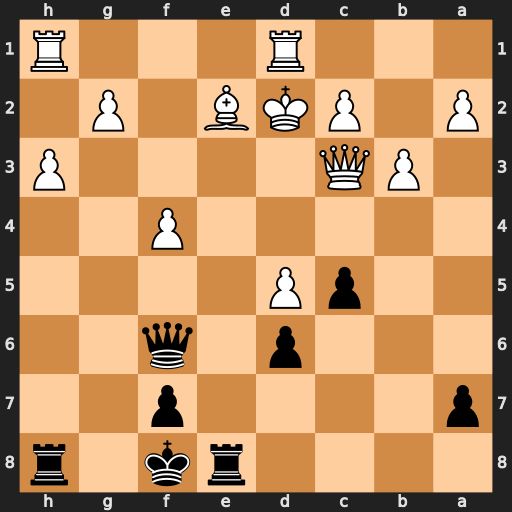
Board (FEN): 4rk1r/p4p2/3p1q2/2pP4/5P2/1PQ4P/P1PKB1P1/3R3R
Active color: b
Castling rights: -
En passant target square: -
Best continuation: Rxe2+ Kd3 Re3+ Kxe3 Qxc3+